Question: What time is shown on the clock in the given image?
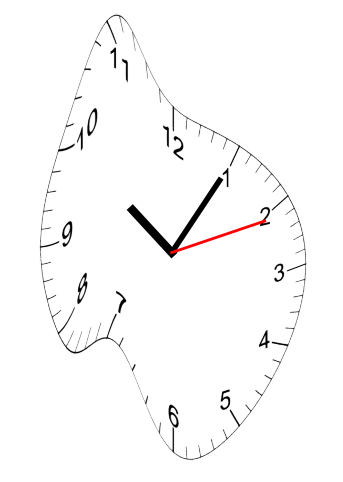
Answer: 10:05:11